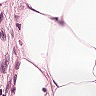
Metastatic tissue present: no